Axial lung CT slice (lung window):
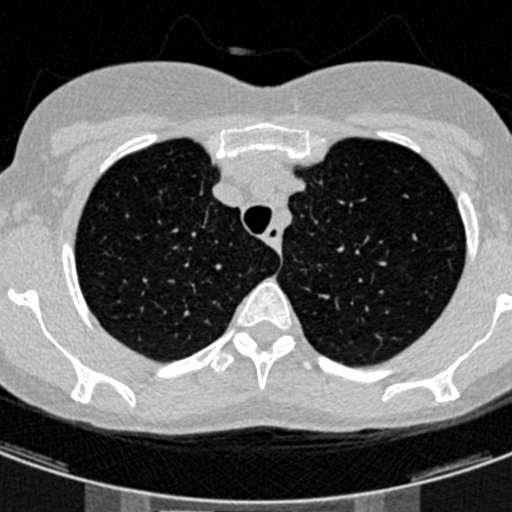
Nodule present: no